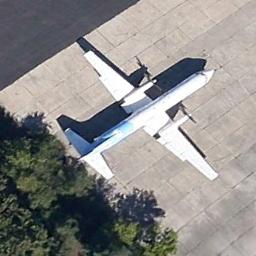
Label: airplane